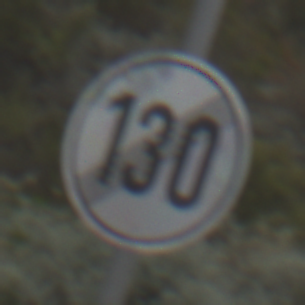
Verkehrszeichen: EndeGeschwindigkeit130
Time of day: Midday
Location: Outdoor (Nature)
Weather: Overcast
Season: NotSpecified
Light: Natural